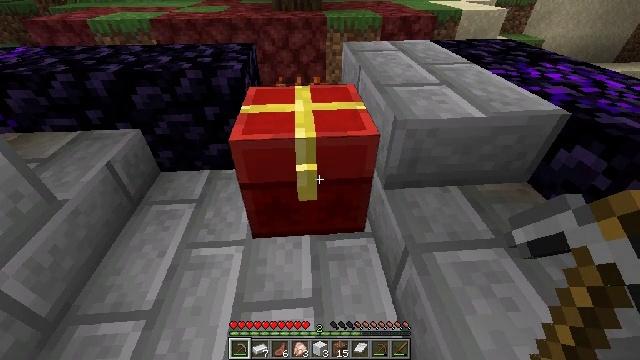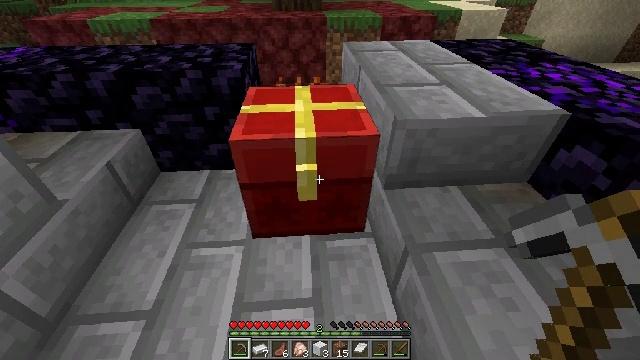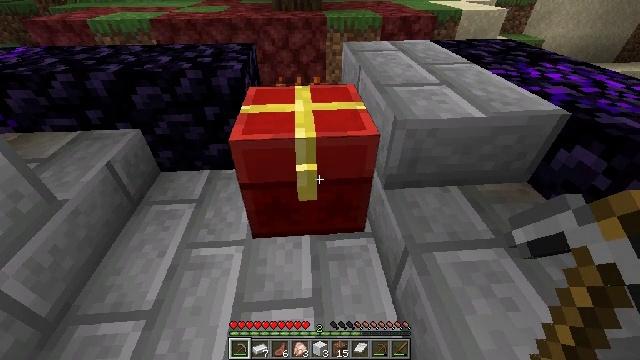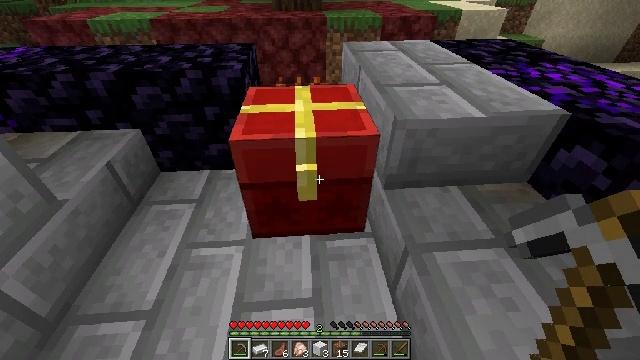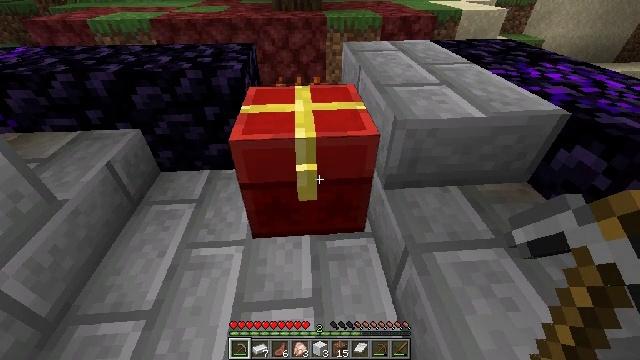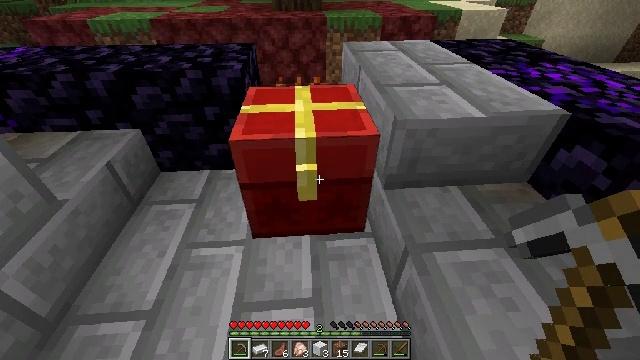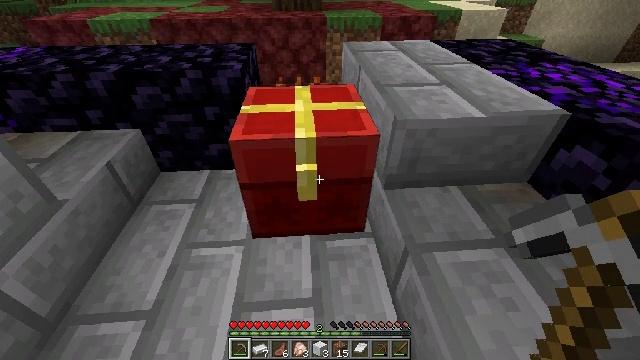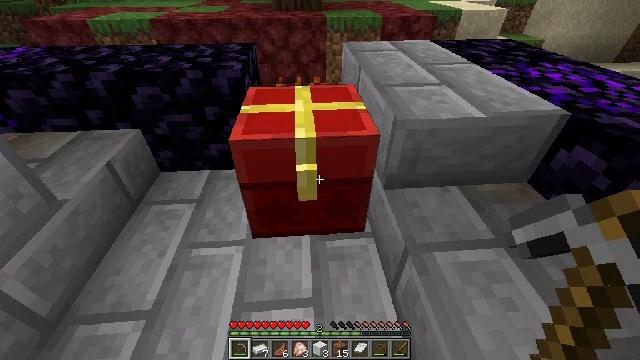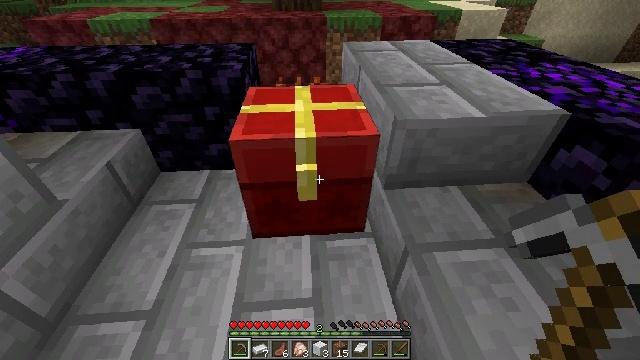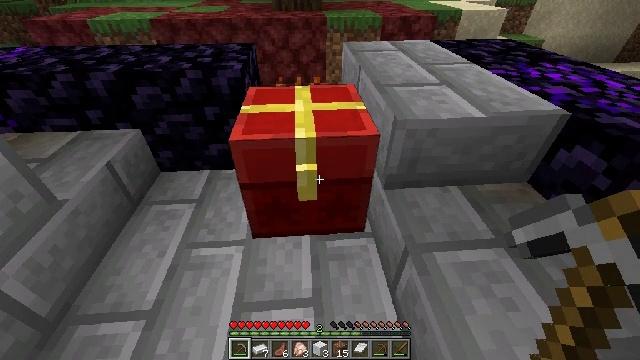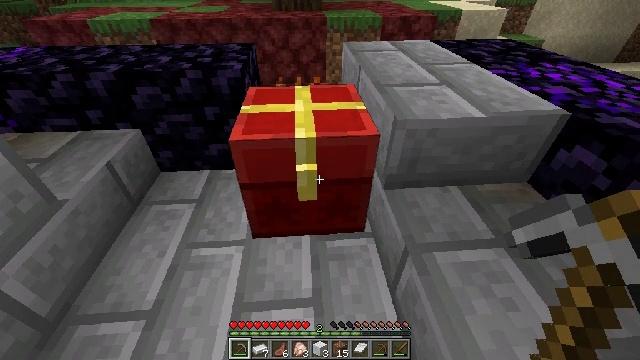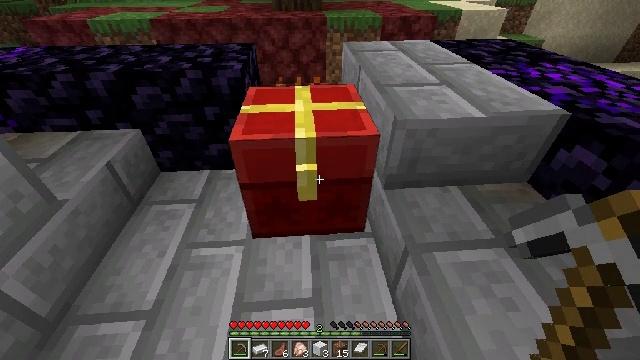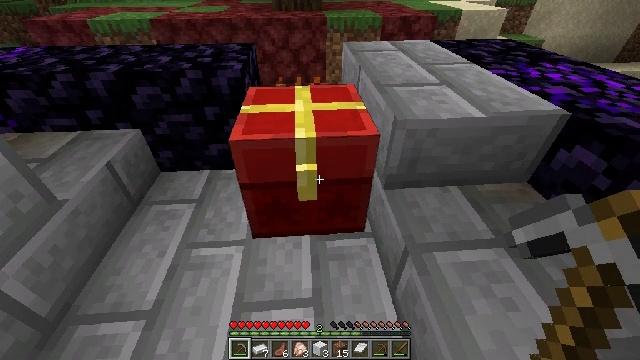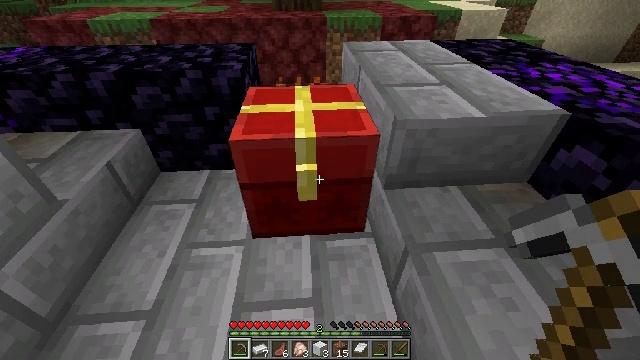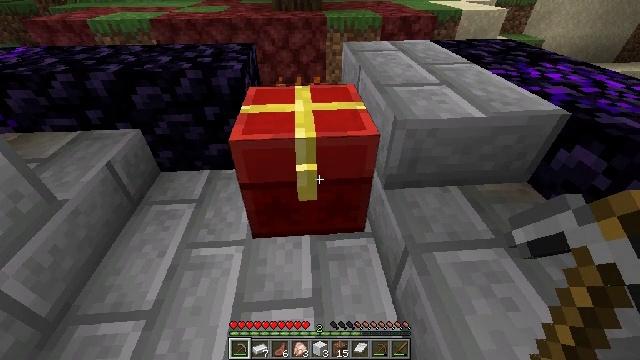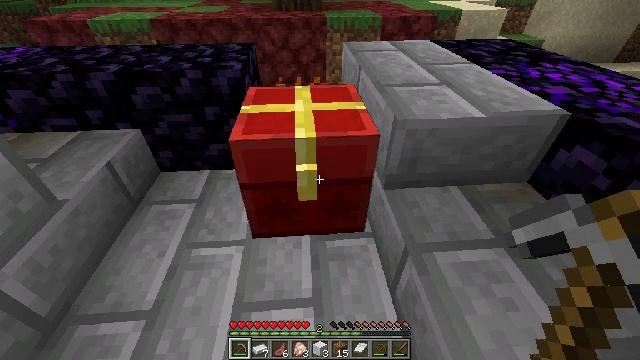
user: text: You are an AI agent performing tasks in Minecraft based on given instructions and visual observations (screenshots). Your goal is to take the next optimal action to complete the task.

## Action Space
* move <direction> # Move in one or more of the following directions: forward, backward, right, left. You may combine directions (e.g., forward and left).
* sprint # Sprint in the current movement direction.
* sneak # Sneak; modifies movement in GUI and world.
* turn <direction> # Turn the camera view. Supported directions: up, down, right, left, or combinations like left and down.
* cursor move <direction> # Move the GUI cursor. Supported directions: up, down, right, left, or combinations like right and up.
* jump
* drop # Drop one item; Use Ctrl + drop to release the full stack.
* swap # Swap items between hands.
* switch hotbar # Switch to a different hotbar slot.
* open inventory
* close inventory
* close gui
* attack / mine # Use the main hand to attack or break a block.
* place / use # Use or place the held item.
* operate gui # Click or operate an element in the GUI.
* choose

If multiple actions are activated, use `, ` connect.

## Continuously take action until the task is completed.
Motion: motion action
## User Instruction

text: Attack the chest to pick it up.
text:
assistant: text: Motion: no_op
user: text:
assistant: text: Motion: no_op
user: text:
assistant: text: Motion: no_op
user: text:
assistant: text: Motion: no_op
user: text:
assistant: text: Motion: no_op
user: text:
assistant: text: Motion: no_op
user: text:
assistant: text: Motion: no_op
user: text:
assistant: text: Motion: no_op
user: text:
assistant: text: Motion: no_op
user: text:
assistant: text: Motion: no_op
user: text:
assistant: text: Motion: no_op
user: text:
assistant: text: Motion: no_op
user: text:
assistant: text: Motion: no_op
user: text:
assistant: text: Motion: no_op
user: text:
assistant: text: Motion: no_op
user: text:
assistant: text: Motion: no_op
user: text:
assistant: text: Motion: no_op
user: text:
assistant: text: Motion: no_op
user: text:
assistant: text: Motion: no_op
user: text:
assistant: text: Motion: no_op
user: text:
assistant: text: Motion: no_op
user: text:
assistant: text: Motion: no_op
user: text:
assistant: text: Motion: no_op
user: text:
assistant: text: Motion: no_op
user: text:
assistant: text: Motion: no_op
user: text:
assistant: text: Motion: no_op
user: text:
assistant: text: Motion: no_op
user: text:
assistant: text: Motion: no_op
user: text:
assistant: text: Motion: no_op
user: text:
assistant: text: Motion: no_op